Field crop: maize
Growth stage: 2
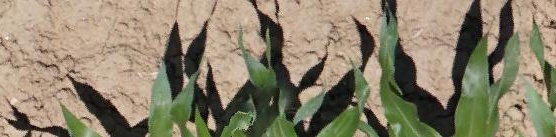
Species: maize